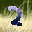
Label: 2